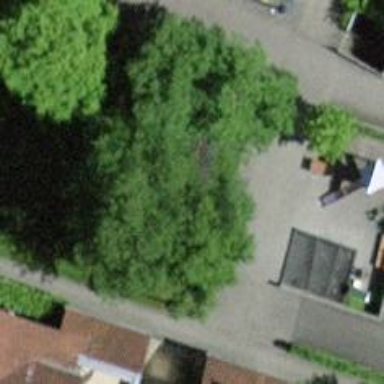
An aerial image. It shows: Playground with swings.